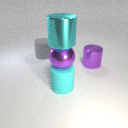
large gray rubber cylinder to the left of large cyan rubber cylinder